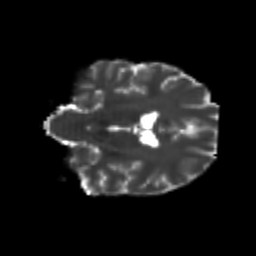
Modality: T2w
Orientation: coronal
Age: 21
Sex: female
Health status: healthy
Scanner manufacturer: philips
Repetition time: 7.388 s
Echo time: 0.08599 s